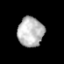
Tissue: prostate
Cell type: T cells
Senescence score: 0.3581
Nuclear area (px): 753
Mean DAPI intensity: 183.93